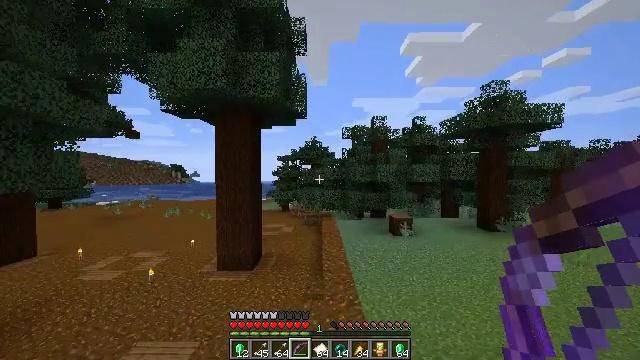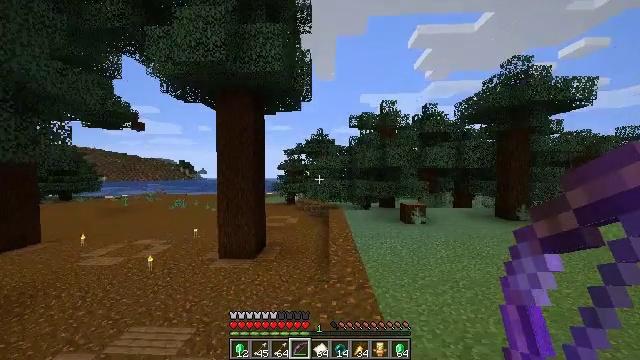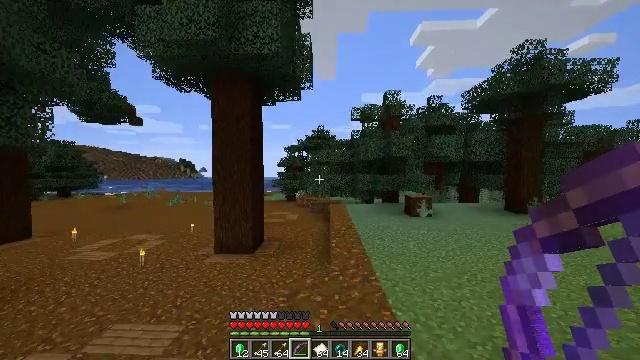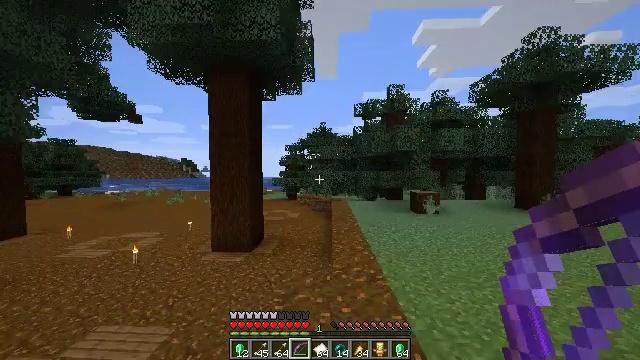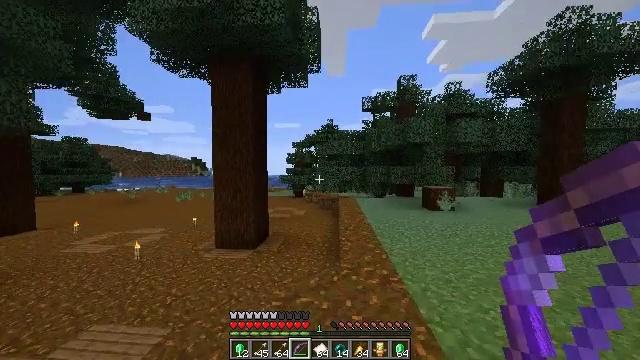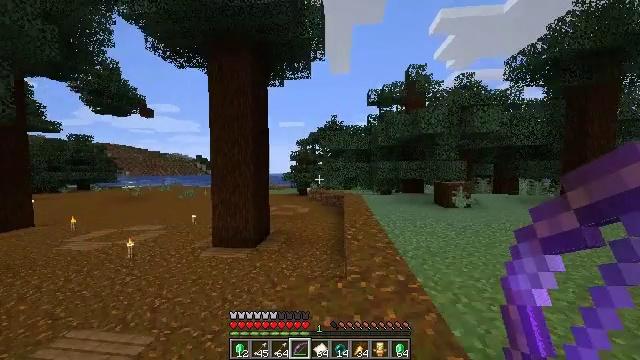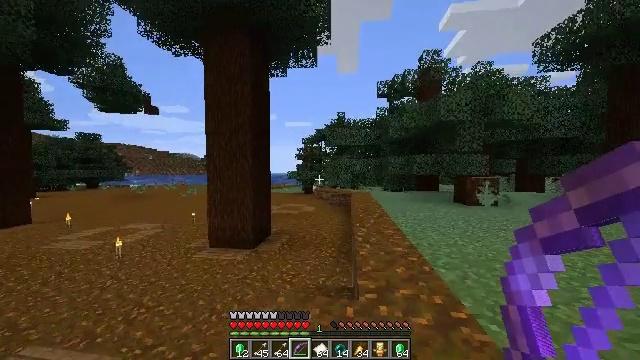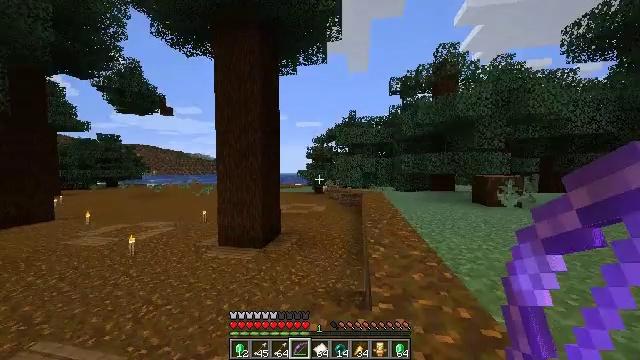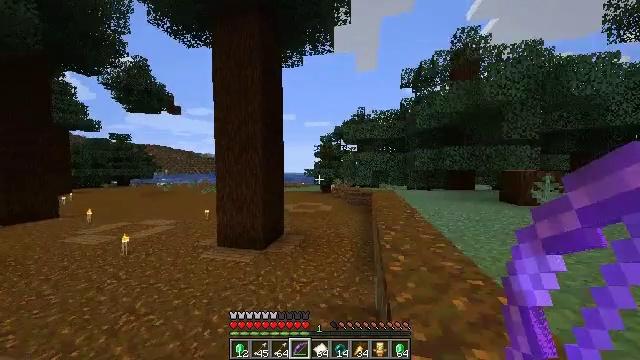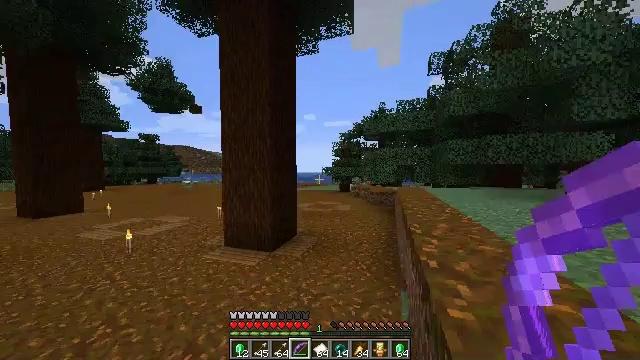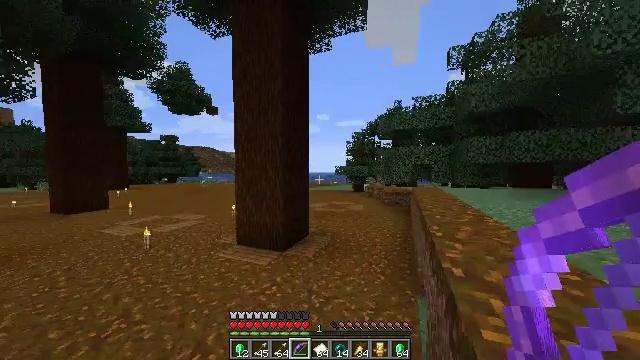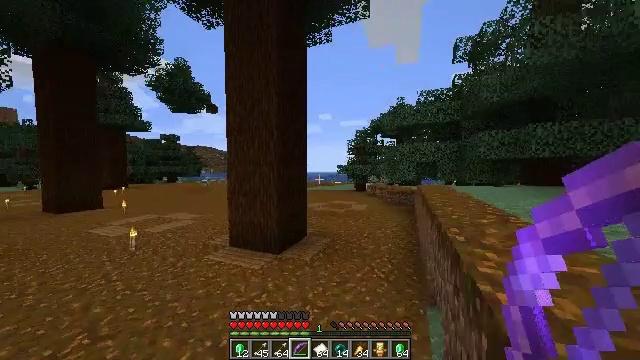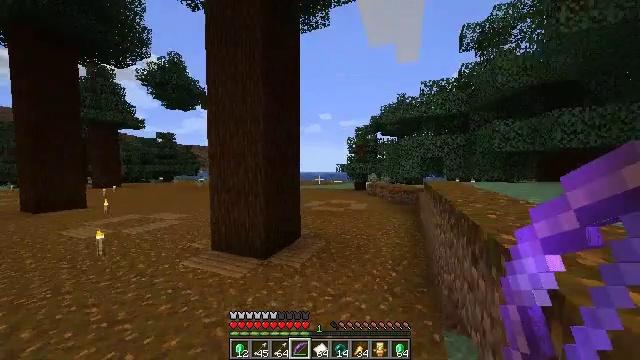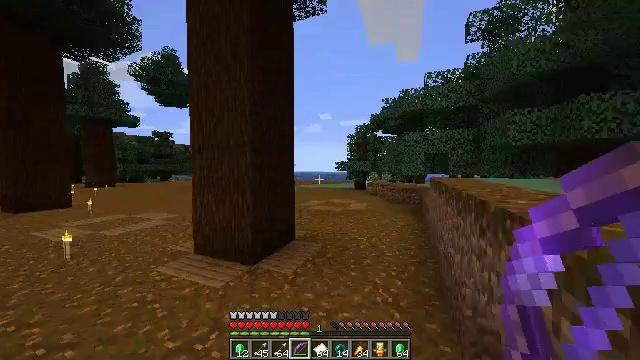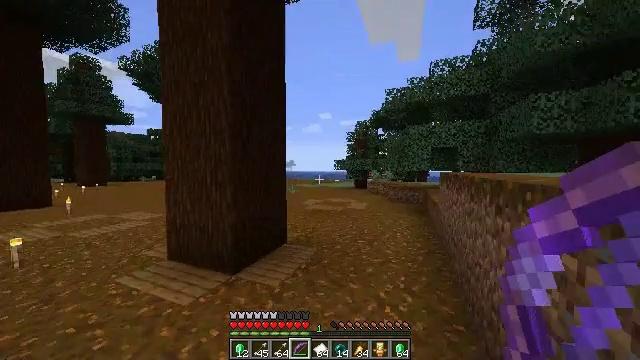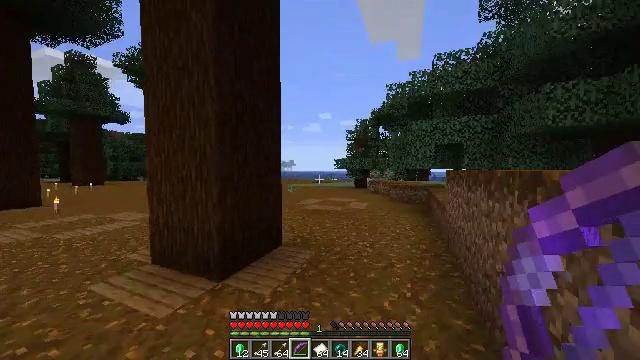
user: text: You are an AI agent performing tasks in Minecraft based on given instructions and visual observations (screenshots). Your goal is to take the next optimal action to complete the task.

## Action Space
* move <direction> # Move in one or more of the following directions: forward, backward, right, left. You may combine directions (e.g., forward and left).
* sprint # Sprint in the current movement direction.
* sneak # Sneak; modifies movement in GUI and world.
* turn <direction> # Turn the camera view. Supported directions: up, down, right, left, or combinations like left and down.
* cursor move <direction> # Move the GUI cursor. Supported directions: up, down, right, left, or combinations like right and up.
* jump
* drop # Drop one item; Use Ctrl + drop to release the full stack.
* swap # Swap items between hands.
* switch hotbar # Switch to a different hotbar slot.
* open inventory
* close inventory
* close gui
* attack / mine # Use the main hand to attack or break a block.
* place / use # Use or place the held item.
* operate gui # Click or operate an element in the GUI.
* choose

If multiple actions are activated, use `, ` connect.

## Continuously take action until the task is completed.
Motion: motion action
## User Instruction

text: Create a shulker box for extra storage space.
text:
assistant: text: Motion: move forward, sprint, turn left, jump
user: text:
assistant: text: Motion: move forward, sprint, jump
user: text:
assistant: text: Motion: move forward, sprint, jump
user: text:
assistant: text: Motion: move forward, sprint, turn left, jump
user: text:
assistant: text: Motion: move forward, sprint, turn left, jump
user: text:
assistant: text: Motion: move forward, sprint, turn left, jump
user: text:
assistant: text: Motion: move forward, sprint, turn left, jump
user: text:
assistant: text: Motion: move forward, sprint, turn left, jump
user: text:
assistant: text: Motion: move forward, sprint, turn left, jump
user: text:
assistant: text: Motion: move forward, sprint, turn left, jump
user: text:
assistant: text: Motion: move forward, sprint, jump
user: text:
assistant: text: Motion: move forward, sprint, jump
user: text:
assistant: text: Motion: move forward, sprint, jump
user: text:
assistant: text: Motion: move forward, sprint, jump
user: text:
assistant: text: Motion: move forward, sprint, jump
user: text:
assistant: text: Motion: move forward, sprint, jump
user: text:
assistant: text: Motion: move forward, sprint, jump
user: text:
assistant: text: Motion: move forward, sprint, jump
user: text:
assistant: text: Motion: move forward, sprint, jump
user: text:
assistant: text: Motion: move forward, sprint, jump
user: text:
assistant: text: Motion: move forward, sprint, jump
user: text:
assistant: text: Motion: move forward, sprint, jump
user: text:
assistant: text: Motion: move forward, sprint, turn left, jump
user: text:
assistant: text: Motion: move forward, sprint, turn left, jump
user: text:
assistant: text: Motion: move forward, sprint, turn left, jump
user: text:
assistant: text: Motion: move forward, sprint, turn left, jump
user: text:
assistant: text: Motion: move forward, sprint, jump
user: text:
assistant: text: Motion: move forward, sprint, jump
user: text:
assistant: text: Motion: move forward, sprint, jump
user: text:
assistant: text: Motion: move forward, sprint, jump